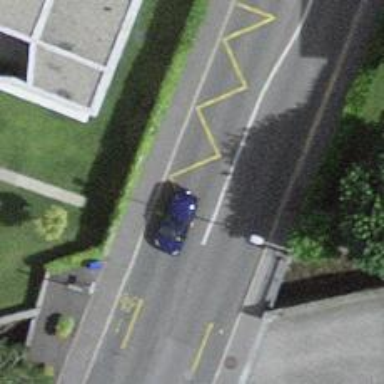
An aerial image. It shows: Bus stop with platform for public transport.